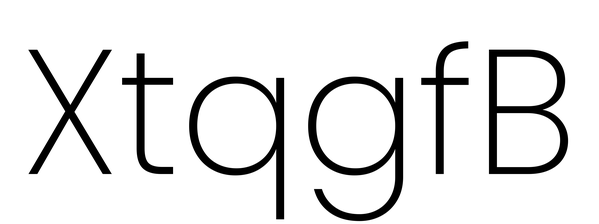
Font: Poppins-ExtraLight